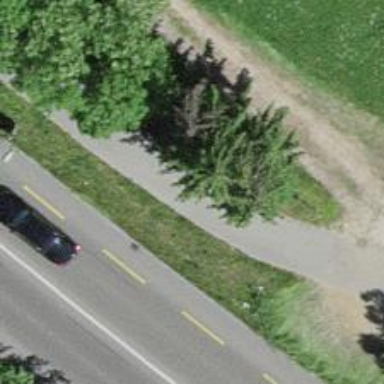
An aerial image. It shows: Asphalt cycleway.